Question: I've taken out all of the styles on a page, and I'm still seeing this really odd font border issue. All of the text is really weighted, and I've ran out of things to debug. Here is what it looks like close up:

See the light blue and tan edges? That's what it looks like close up, but at 100% it just makes all of the text look really dark and weighted. Oddly enough the only fix I've been able to find is changing the z-index of a certain element(a header), but that won't work for the long term b/c it renders the header unclickable. I'm using Chrome 36 on OSX, and it turns out that this occurs even with as simple a page as:
'''
<html>
<head>
</head>
<body>
<a href="">link</a>
</body>
</html>
'''
Anyone have any idea?
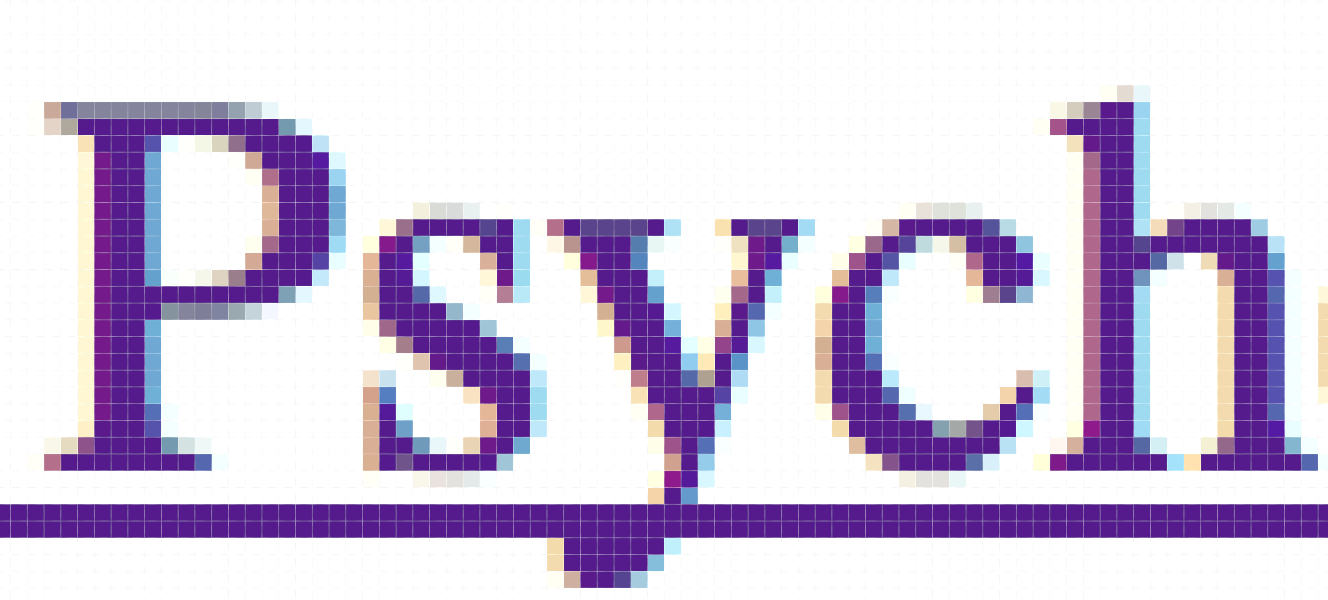
Answer: That's not a border, that's the lcd smoothing algorithm. It works by assuming a particular orientation of RGB cells on the LCD monitor, so it can turn on e.g. 1/3 of a pixel at a time for a "smoother" font. You can turn off smoothing in Windows by disabling "ClearType", but know that your viewers are likely to have it enabled.
References:
- <URL>